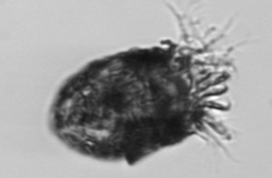
Label: Stenosemella_pacifica